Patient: sex M, age 62
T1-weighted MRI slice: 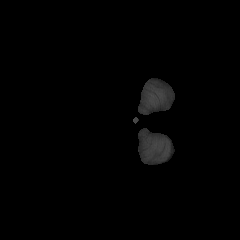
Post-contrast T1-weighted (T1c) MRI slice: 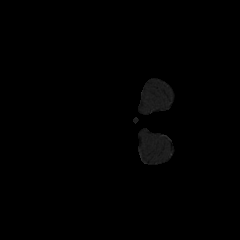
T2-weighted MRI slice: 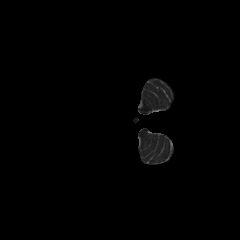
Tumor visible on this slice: no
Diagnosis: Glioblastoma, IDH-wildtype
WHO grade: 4